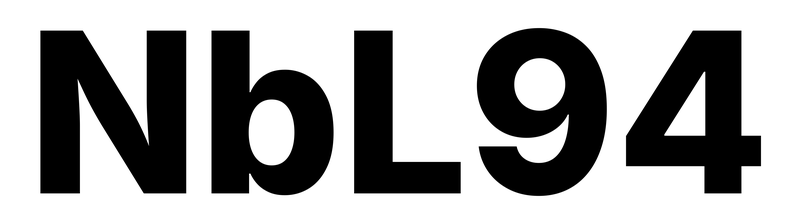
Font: Inter_ExtraBold